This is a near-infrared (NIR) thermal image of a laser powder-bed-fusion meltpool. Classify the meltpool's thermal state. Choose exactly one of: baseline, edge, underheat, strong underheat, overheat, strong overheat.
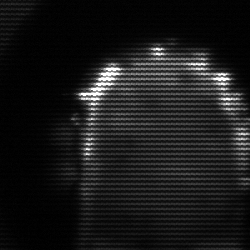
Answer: baseline